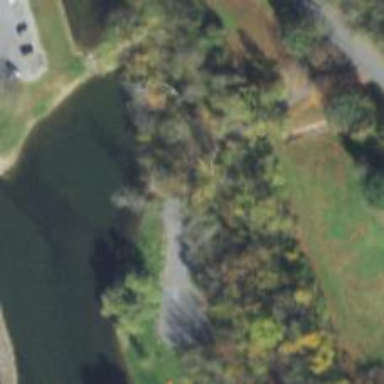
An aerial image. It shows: Culvert underpass for canal.